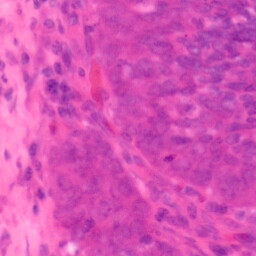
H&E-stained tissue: Colon